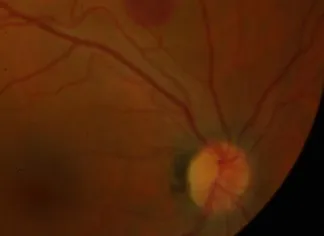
Color fundus photograph of the right eye showing a round deep layer retinal hemorrhage in the superior temporal arcade.
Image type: ophthalmic_imaging (fundus_photograph)